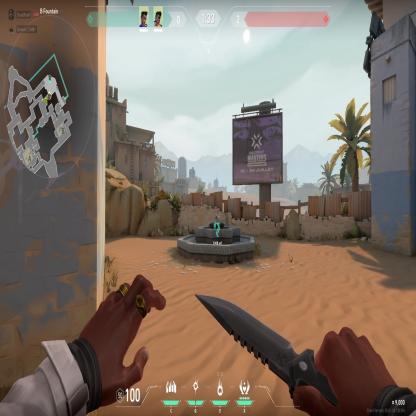
Label: teammate